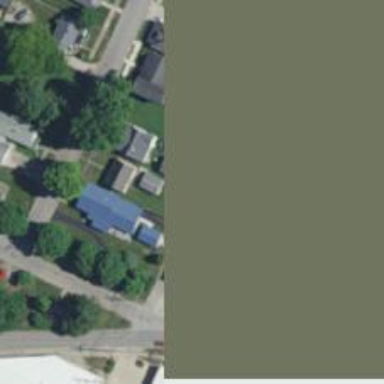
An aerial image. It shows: Alleyway designated as service road.